Question: Branching off a previous question... <URL>
I was able to dump all the text from SQL Server's messages and use what I need but for some reason I am unable to update my textbox with the events.
'''
Private Shared Sub OnInfoMessage(ByVal sender As Object, ByVal e As System.Data.SqlClient.SqlInfoMessageEventArgs)
Dim Counter As Integer
Counter = 1
For Each line In e.Message.Split(vbNewLine)
If (line.Contains("====")) Then
RestoreTool.txtTRNStatus.Text = "TRN #" & Counter & "Restored"
Using LogFile As IO.StreamWriter = New IO.StreamWriter("C:\SDBT\worklog.ft", True)
LogFile.WriteLine(line)
End Using
Counter += 1
End If
Next
'''
Everything runs smoothly but the textbox (txtTRNStatus) does not update with anything and remains blank (Where it should be showing "TRN #1 Restored")
I am utilizing a Background Worker as well to call the procedure that actually performs the restoration of a database. That procedure is what contains the event handler for the SQLInfoMessages.
'''
Dim SQL As SqlCommand
Dim DBConn As New SqlConnection(ConnectionString)
SQL = New SqlCommand(DBScript, DBConn)
AddHandler DBConn.InfoMessage, New SqlInfoMessageEventHandler(AddressOf OnInfoMessage)
Dim SQLResult As IAsyncResult = SQL.BeginExecuteNonQuery()
Try
Catch e As Exception
MessageBox.Show(e.Message)
End Try
SQL.EndExecuteNonQuery(SQLResult)
CompletedTask = True
DBConn.Close()
'''
I have a feeling the only way I can get the text to update is through the addition of something in the 'DoWork()' portion of the Backgroundworker but cannot figure out what exactly. Can the OnInfoMessages be called at will when an update is needed or is it only specific to where the Event Handler is?

As you can see in the image, It's during the actual "restoration" that the tool would normally report which transaction log has been restored based off of the SQL Message received but it remains blank...
Thank you once again!
EDIT: My progress update for my background worker is set up correctly, I just am having trouble calling events from the OnInfoMessage Sub as a progress update which is where gets the next line from SQL.
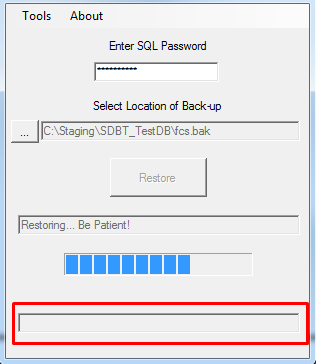
Answer: Make sure you use the backgroundworker properly. In the "doWork" there must not have any line of code that affect the UI(UserInterface) as this thread isn't the main thread of the application. If it does, it will either crash or do nothing.
So if you need to change the UI from the background worker you will need to tell the main thread to do so from the "DoWork" method. This can be achieved by hooking a callback to event "ProgressChanged" of your backgroundWorker object.
'''
' This event handler updates the UI. '
Private Sub backgroundWorker1_ProgressChanged( _
ByVal sender As Object, ByVal e As ProgressChangedEventArgs) _
Handles backgroundWorker1.ProgressChanged
Me.txtTRNStatus.Text = e.UserState.ToString()//Update UI
End Sub
'''
From the "DoWork" method, raise this event like shown below to tell main thread to update UI. Use the second parameter to pass whatever is needed by main thread to do so.
'''
Private Sub backgroundWorker1_DoWork(sender As Object, e As DoWorkEventArgs)
' This method will run on a thread other than the UI thread. '
' Be sure not to manipulate any Windows Forms controls created'
' on the UI thread from this method.'
Dim SomeObject As [Object]
//some stuff
backgroundWorker.ReportProgress(1, SomeObject)
//some stuff
backgroundWorker.ReportProgress(2, SomeObject)
End Sub
'''
See <URL> for more detail on backgroundworker usage.
Or you could just use "invoke" like @Mark suggested in the comment. This tell main thread execute a sub. As long as the UI update is done by the main thread you will be fine.